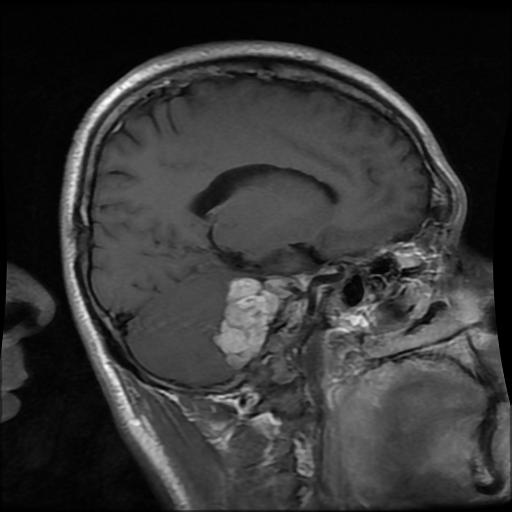
Label: meningioma